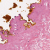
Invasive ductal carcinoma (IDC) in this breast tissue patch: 0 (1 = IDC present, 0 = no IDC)